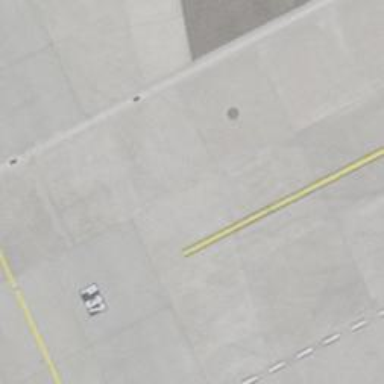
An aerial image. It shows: Airport parking position.